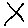
Label: line